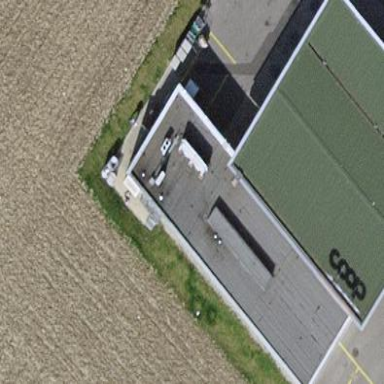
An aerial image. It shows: Convenience shop located in building.